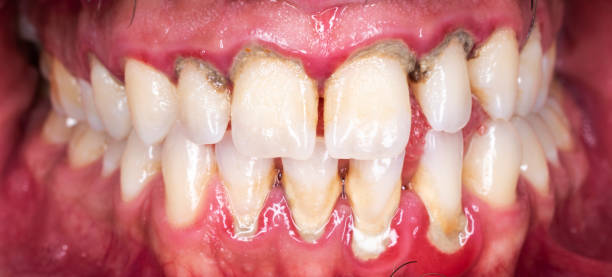
Condition: Gingivitis